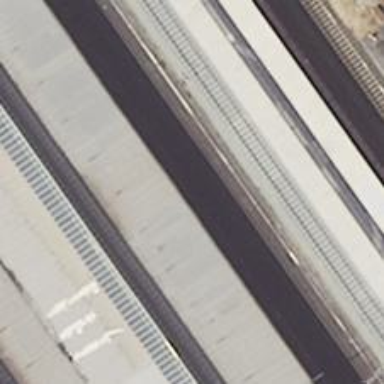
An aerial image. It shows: Electrified rail siding with contact line.